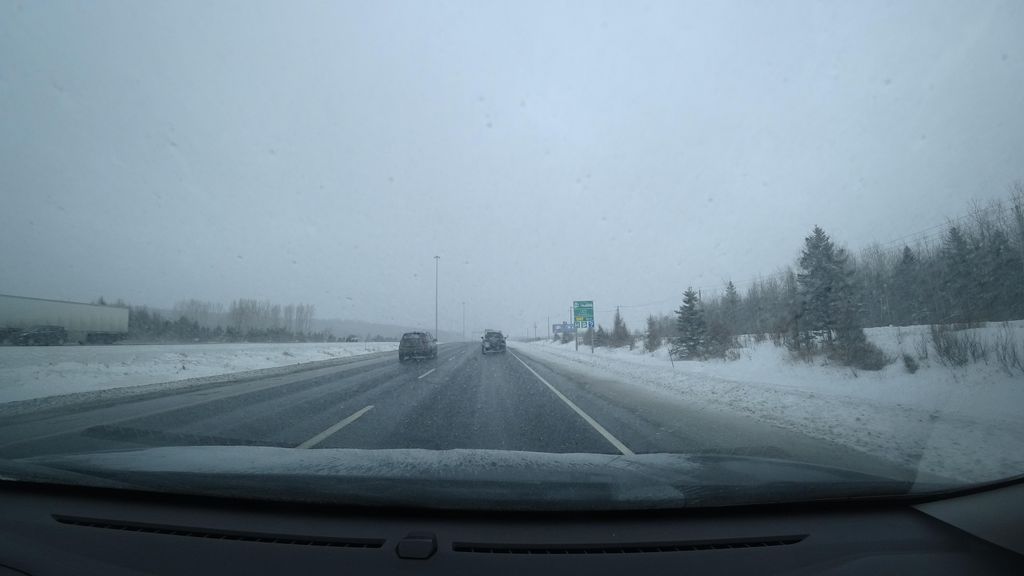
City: quebec_city